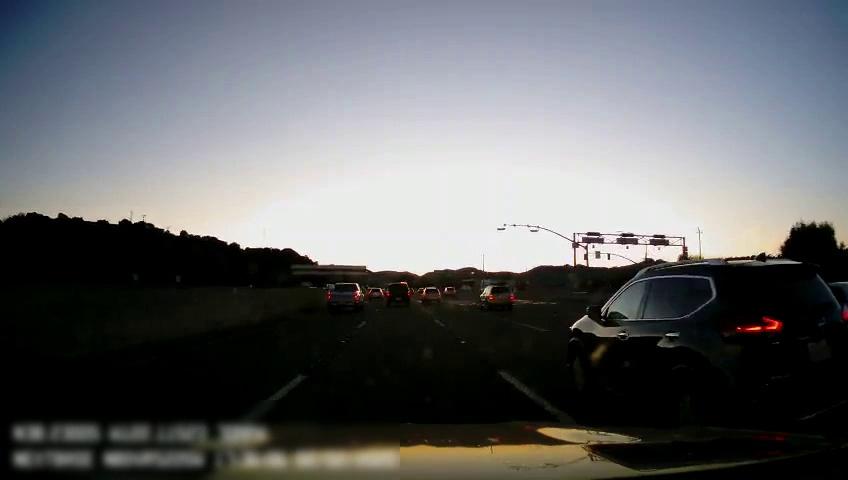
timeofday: Dusk/Dawn/Twilight
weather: Sunny
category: Drivable Space
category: Vehicles | Car
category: Vehicles | SUV
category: Vehicles | SUV
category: Vehicles | SUV
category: Vehicles | Truck
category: Vehicles | Car
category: Vehicles | Car
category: Vehicles | Car
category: Lanes | Alternate Lane
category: Lanes | Current Lane
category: Lanes | Current Lane
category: Lanes | Alternate Lane